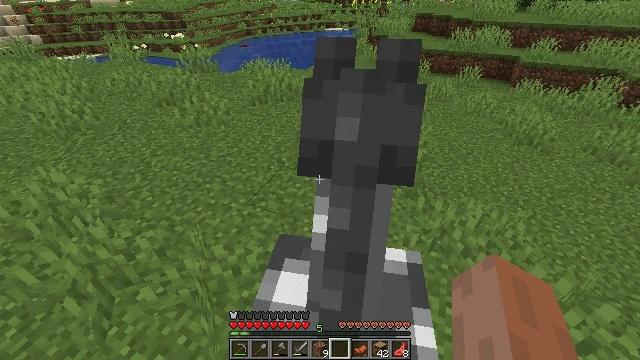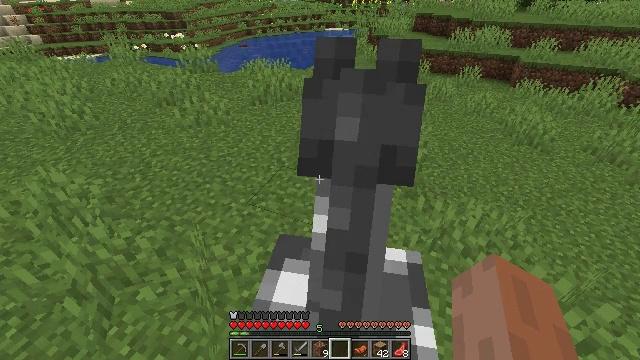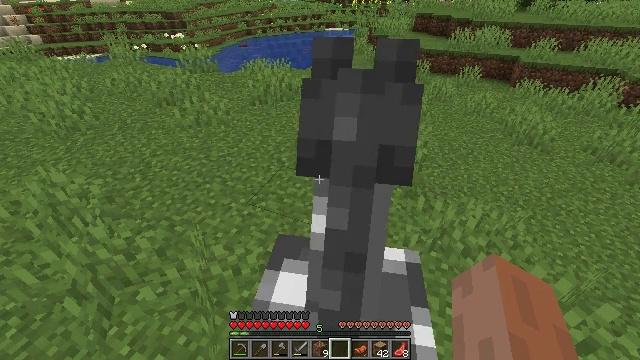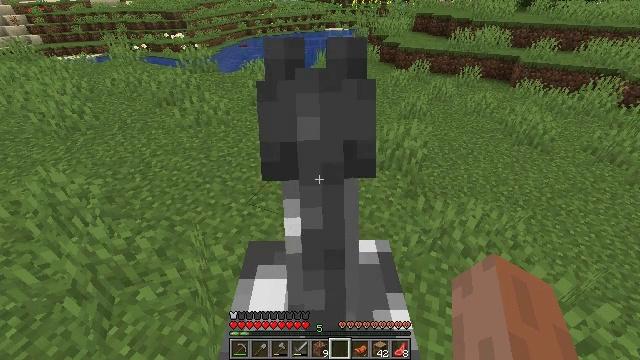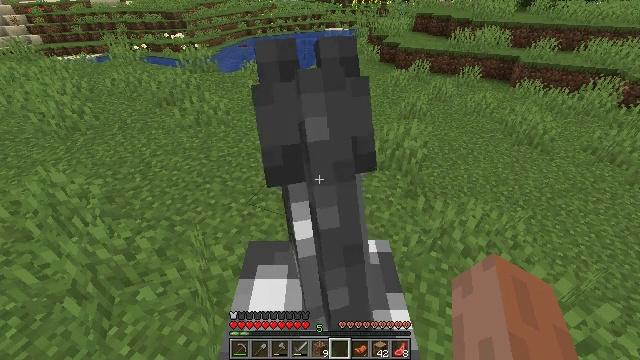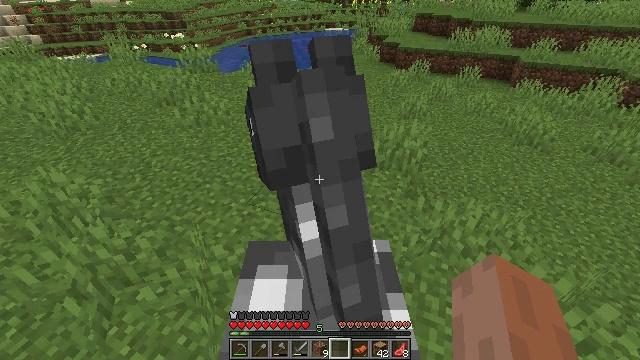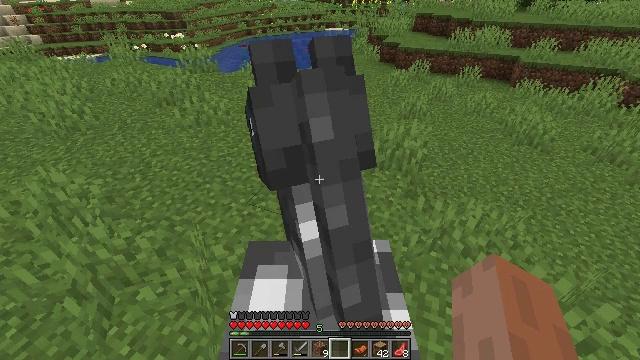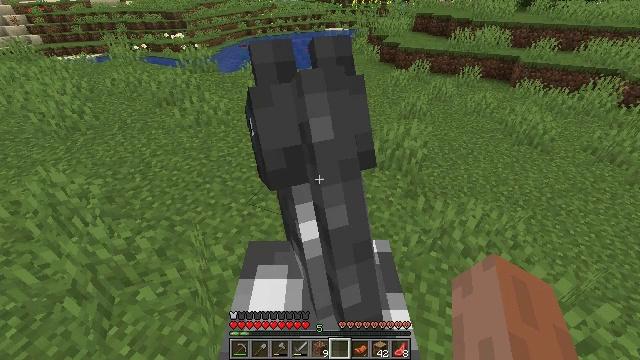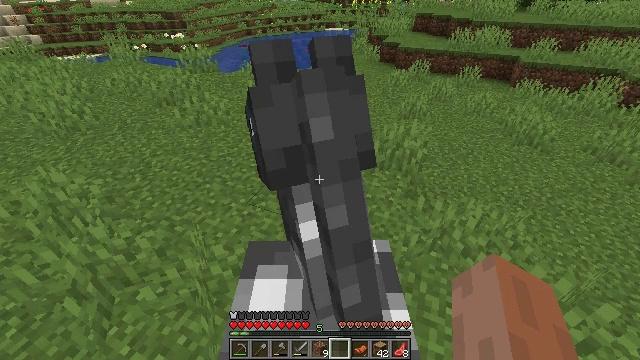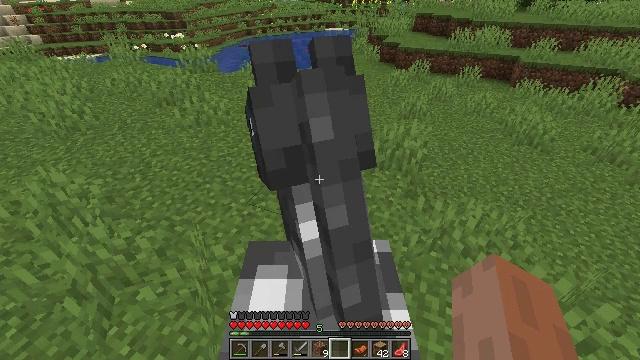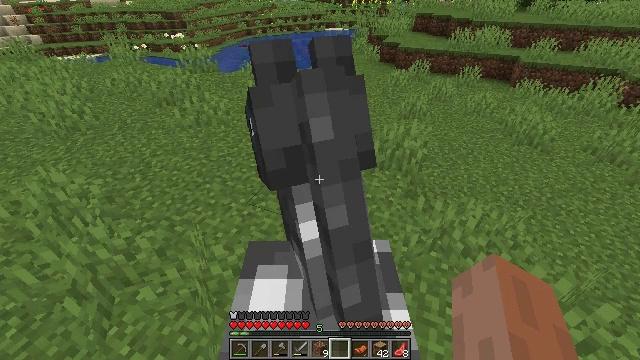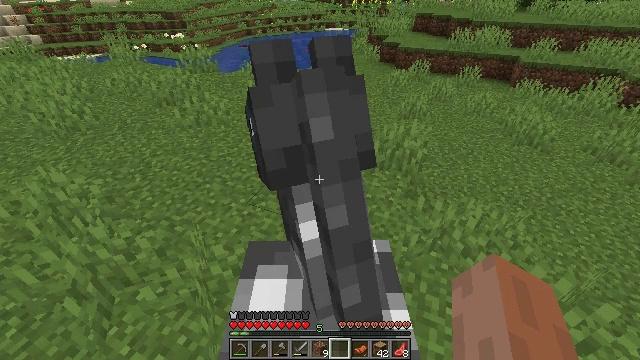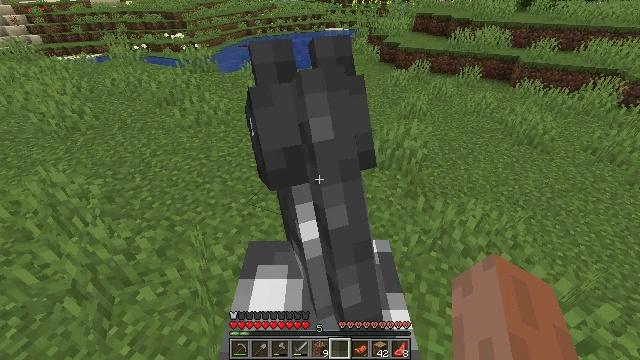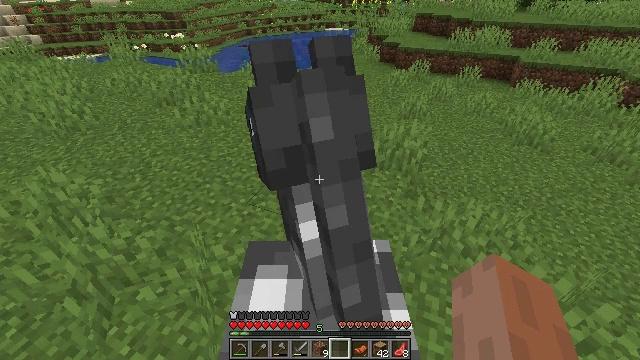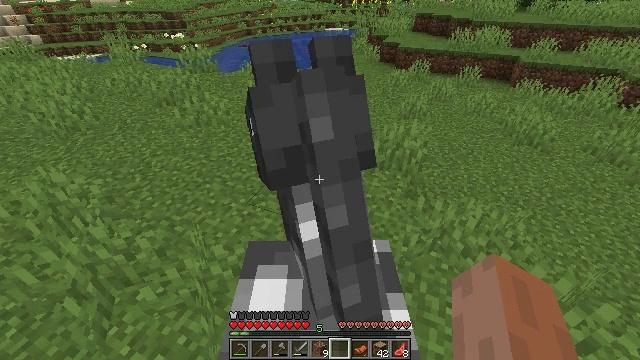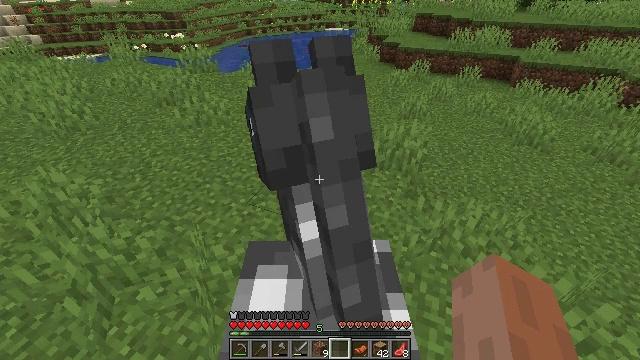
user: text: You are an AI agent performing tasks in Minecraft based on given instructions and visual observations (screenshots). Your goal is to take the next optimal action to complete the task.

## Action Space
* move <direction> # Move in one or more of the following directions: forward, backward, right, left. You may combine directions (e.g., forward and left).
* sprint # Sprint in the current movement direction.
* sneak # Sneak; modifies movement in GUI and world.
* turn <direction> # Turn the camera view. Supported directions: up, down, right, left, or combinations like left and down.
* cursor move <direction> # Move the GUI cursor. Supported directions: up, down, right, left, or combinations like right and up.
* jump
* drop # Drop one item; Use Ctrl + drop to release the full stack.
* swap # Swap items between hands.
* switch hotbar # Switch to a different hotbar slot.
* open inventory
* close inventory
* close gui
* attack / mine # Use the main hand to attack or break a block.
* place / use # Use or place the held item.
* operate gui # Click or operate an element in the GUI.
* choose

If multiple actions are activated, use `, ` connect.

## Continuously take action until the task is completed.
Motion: motion action
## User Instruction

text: Collect coarse dirt blocks.
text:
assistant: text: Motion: no_op
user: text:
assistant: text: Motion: no_op
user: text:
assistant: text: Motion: no_op
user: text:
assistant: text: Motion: no_op
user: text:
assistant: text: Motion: no_op
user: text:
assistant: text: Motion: no_op
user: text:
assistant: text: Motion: no_op
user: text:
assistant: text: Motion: no_op
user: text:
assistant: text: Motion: no_op
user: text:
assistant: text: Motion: no_op
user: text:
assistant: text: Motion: no_op
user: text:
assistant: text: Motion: no_op
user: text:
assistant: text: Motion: no_op
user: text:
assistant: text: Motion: no_op
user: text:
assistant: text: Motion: no_op
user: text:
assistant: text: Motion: no_op
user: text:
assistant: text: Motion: no_op
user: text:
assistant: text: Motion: no_op
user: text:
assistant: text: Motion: no_op
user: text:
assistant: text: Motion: no_op
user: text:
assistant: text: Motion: no_op
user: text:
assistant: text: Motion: no_op
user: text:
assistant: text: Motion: no_op
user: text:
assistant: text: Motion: no_op
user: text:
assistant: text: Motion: no_op
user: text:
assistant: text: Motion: no_op
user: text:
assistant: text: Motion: no_op
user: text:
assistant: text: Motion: no_op
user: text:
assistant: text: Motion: no_op
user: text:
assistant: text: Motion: no_op